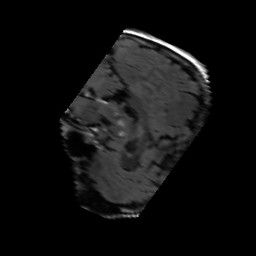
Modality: FLAIR
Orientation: sagittal
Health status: ill
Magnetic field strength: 3 T